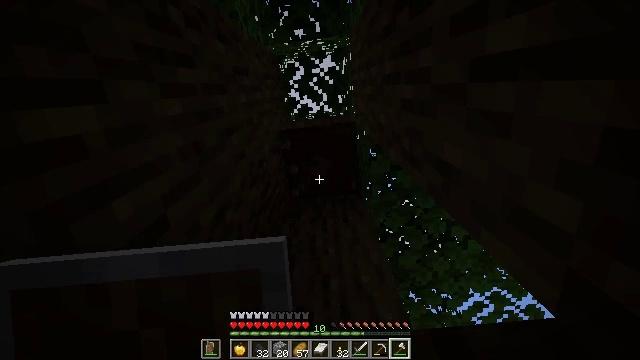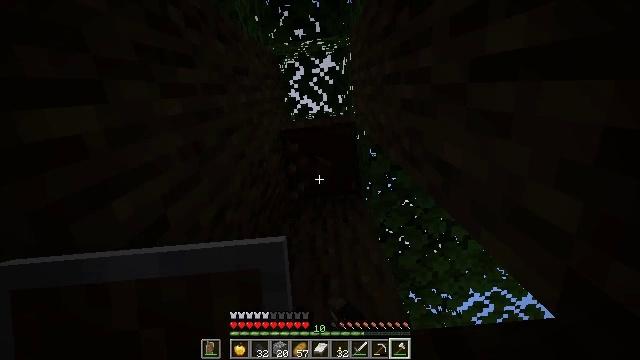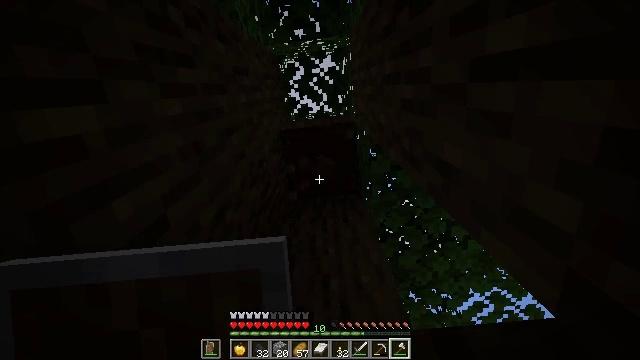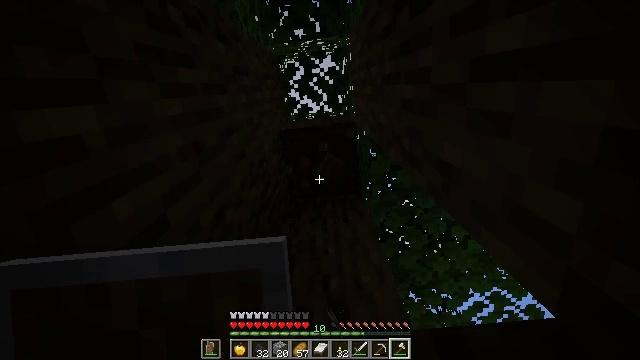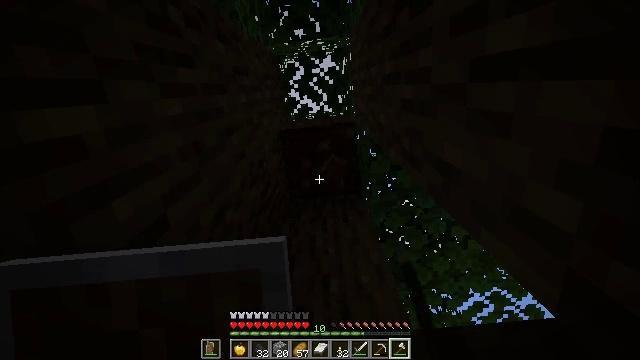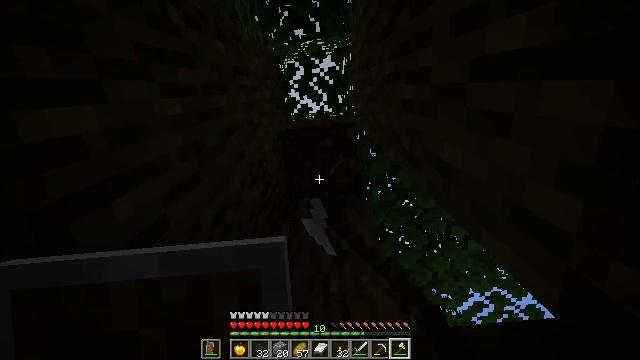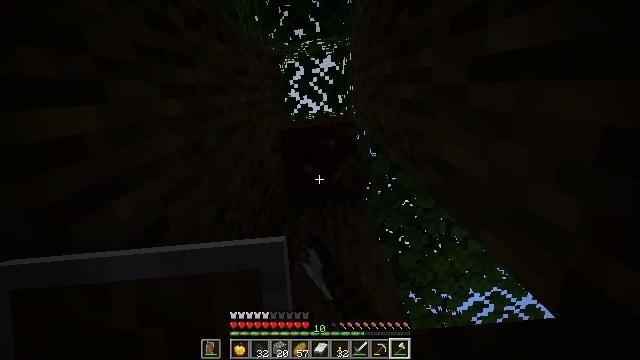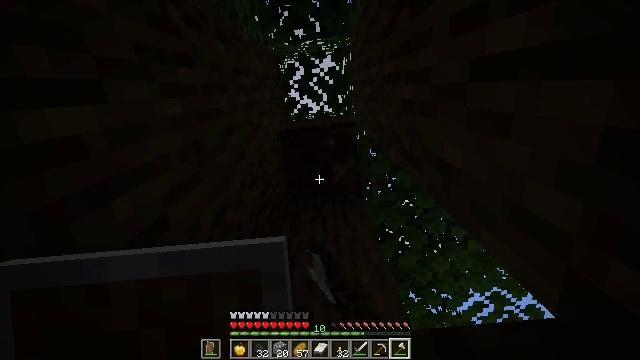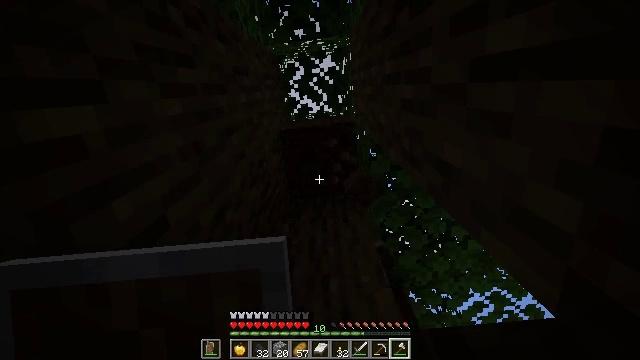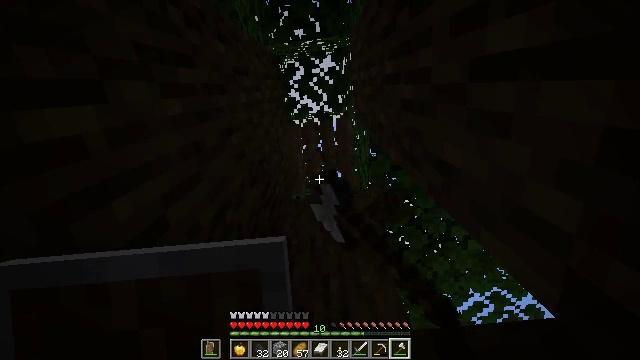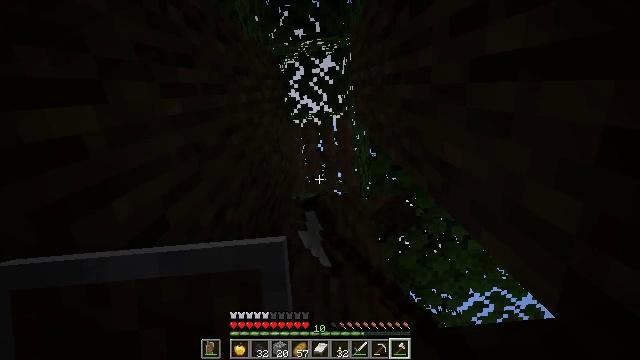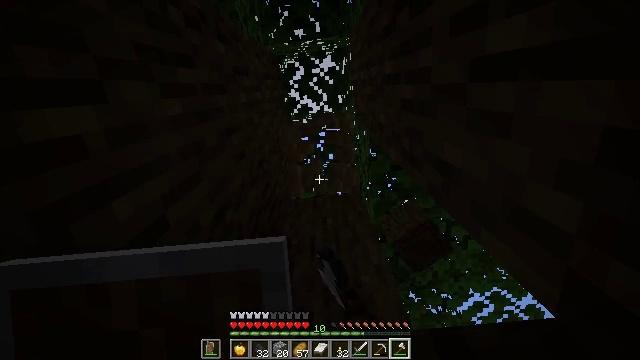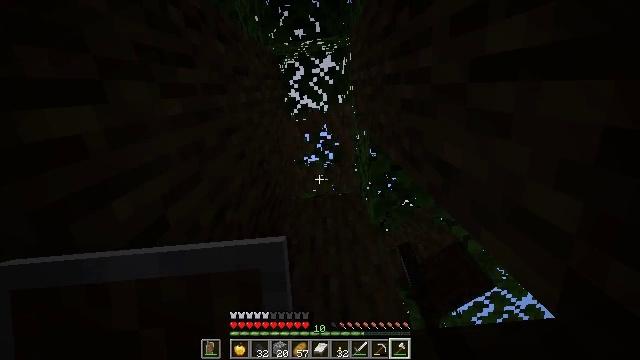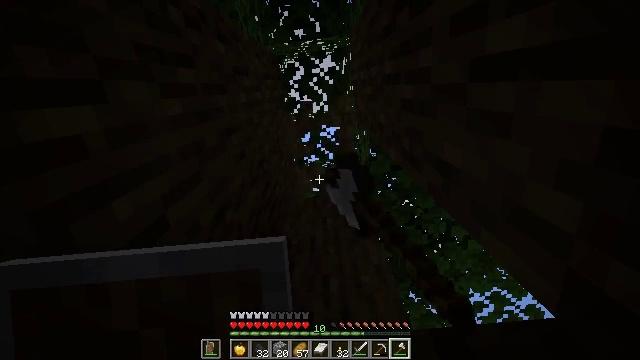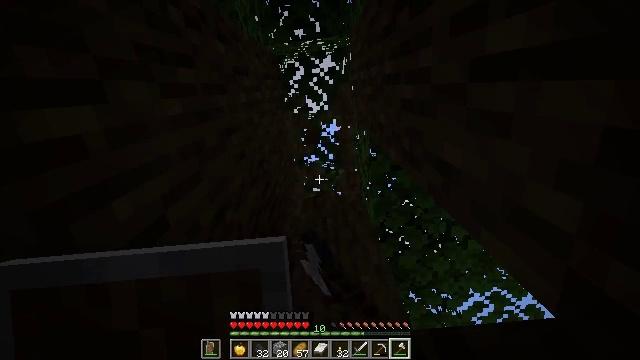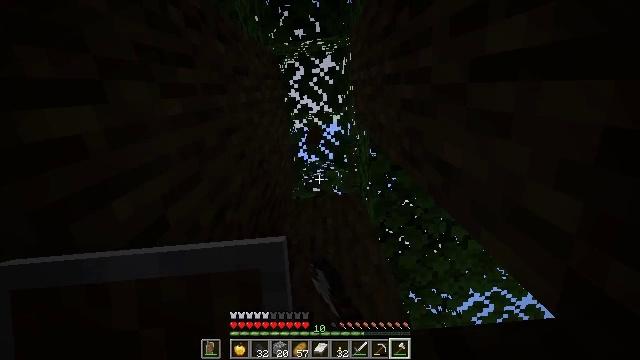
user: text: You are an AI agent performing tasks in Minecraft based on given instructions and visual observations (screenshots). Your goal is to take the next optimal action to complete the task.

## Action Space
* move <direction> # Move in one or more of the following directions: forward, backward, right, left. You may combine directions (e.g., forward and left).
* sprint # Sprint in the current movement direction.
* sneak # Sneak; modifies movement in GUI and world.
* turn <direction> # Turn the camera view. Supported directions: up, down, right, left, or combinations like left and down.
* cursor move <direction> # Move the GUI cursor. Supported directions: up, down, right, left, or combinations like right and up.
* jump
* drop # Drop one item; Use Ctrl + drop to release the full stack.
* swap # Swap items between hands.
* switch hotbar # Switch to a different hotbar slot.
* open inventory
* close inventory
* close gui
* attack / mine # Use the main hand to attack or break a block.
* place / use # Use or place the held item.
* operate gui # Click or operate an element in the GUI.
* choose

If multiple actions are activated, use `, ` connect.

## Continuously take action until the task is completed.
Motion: motion action
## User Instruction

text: Collect dark oak log for building.
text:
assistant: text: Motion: attack / mine
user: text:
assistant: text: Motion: attack / mine
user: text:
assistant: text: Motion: attack / mine
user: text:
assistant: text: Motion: attack / mine
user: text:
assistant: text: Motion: attack / mine
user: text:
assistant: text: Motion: attack / mine
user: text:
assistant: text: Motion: attack / mine
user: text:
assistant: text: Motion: attack / mine
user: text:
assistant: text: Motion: attack / mine
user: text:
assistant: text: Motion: attack / mine
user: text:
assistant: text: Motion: attack / mine
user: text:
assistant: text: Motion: attack / mine
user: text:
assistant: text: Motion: attack / mine
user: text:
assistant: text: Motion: attack / mine
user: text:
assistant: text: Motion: attack / mine
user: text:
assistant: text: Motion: attack / mine
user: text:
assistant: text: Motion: turn right and down, attack / mine
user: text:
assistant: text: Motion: turn left and down, attack / mine
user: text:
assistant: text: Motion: turn left and down, attack / mine
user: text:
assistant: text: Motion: attack / mine
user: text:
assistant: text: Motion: attack / mine
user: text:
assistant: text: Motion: attack / mine
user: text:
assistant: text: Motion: attack / mine
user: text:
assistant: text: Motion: attack / mine
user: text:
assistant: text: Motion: attack / mine
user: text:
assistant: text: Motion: attack / mine
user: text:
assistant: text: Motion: attack / mine
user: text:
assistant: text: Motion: turn right, attack / mine
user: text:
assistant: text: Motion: attack / mine
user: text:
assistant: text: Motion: attack / mine